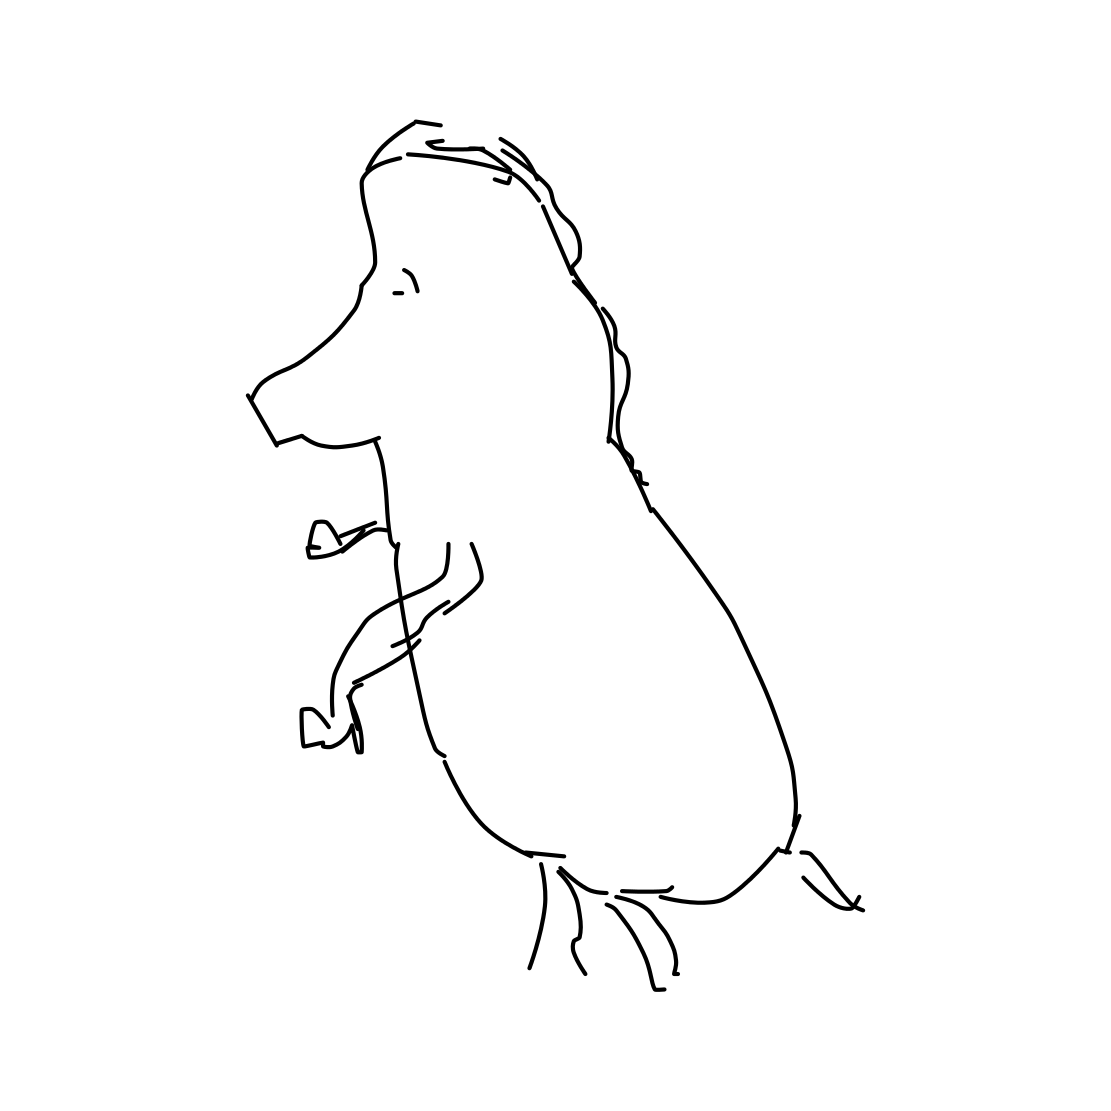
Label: bear (animal)